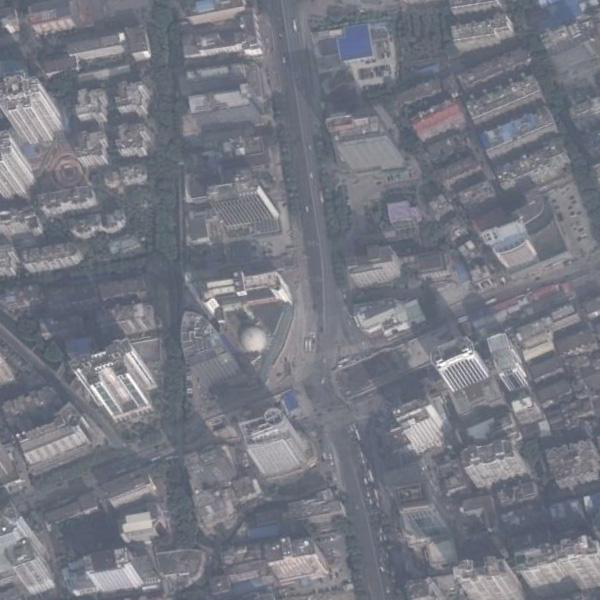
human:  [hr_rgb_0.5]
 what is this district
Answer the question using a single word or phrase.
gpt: commercial